Question: I am working with Web development using Drupal 7.
I added the Contact module in my Site.
I want to add one more field in between the Contact Module (Marked in the image).
I am new for Drupal and PHP.
Help me to achieve this.

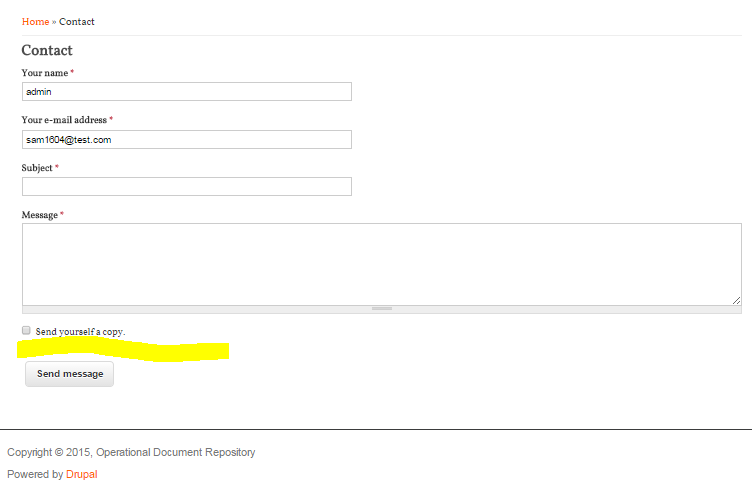
Answer: Since you are new to Drupal, I'd recommend you <URL> contrib module. It is really easy and configurable.
Instead, if you would like to use the contact form itself. There what might be helpful:
- <URL>